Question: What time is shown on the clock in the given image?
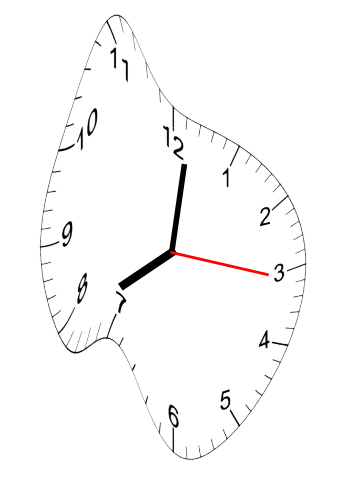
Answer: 08:01:16